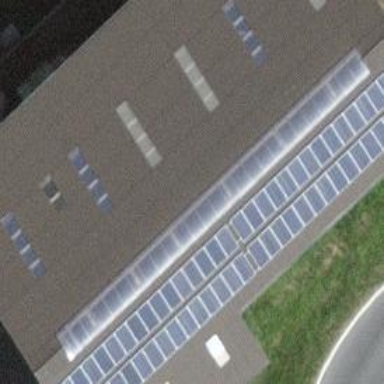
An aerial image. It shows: Solar power generator using photovoltaic method with solar photovoltaic panel types.